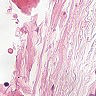
Metastatic tissue present: no